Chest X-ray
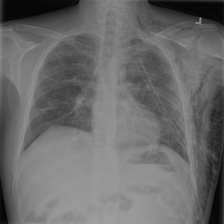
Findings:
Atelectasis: negative
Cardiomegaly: negative
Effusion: negative
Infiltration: negative
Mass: negative
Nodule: negative
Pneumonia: negative
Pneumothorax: positive
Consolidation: negative
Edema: negative
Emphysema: negative
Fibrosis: negative
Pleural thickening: negative
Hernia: negative